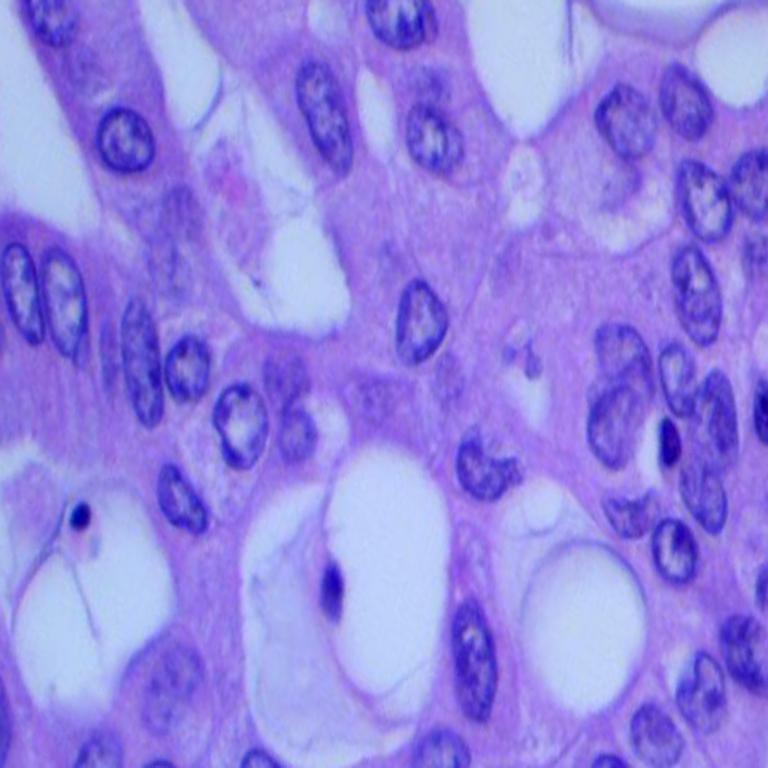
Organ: lung
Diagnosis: adenocarcinomas